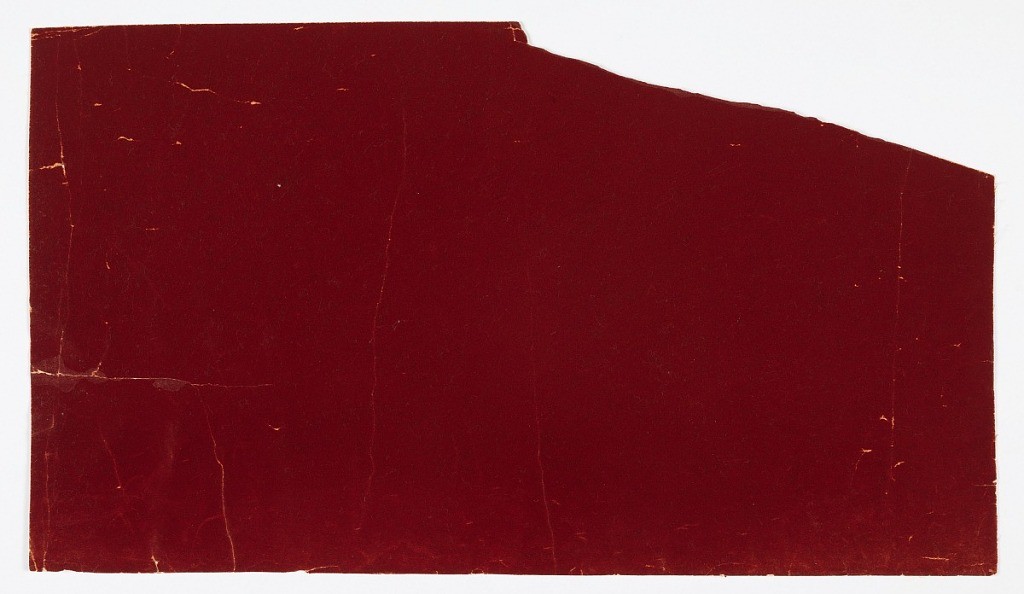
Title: Sidewall
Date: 1890–1900
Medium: Flocked paper
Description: Deep red wool flock covering entire surface without design.